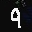
Label: 9